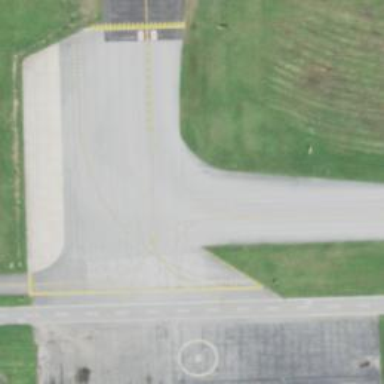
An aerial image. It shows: View of taxiway at the airport.